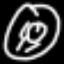
Label: donut